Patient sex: F
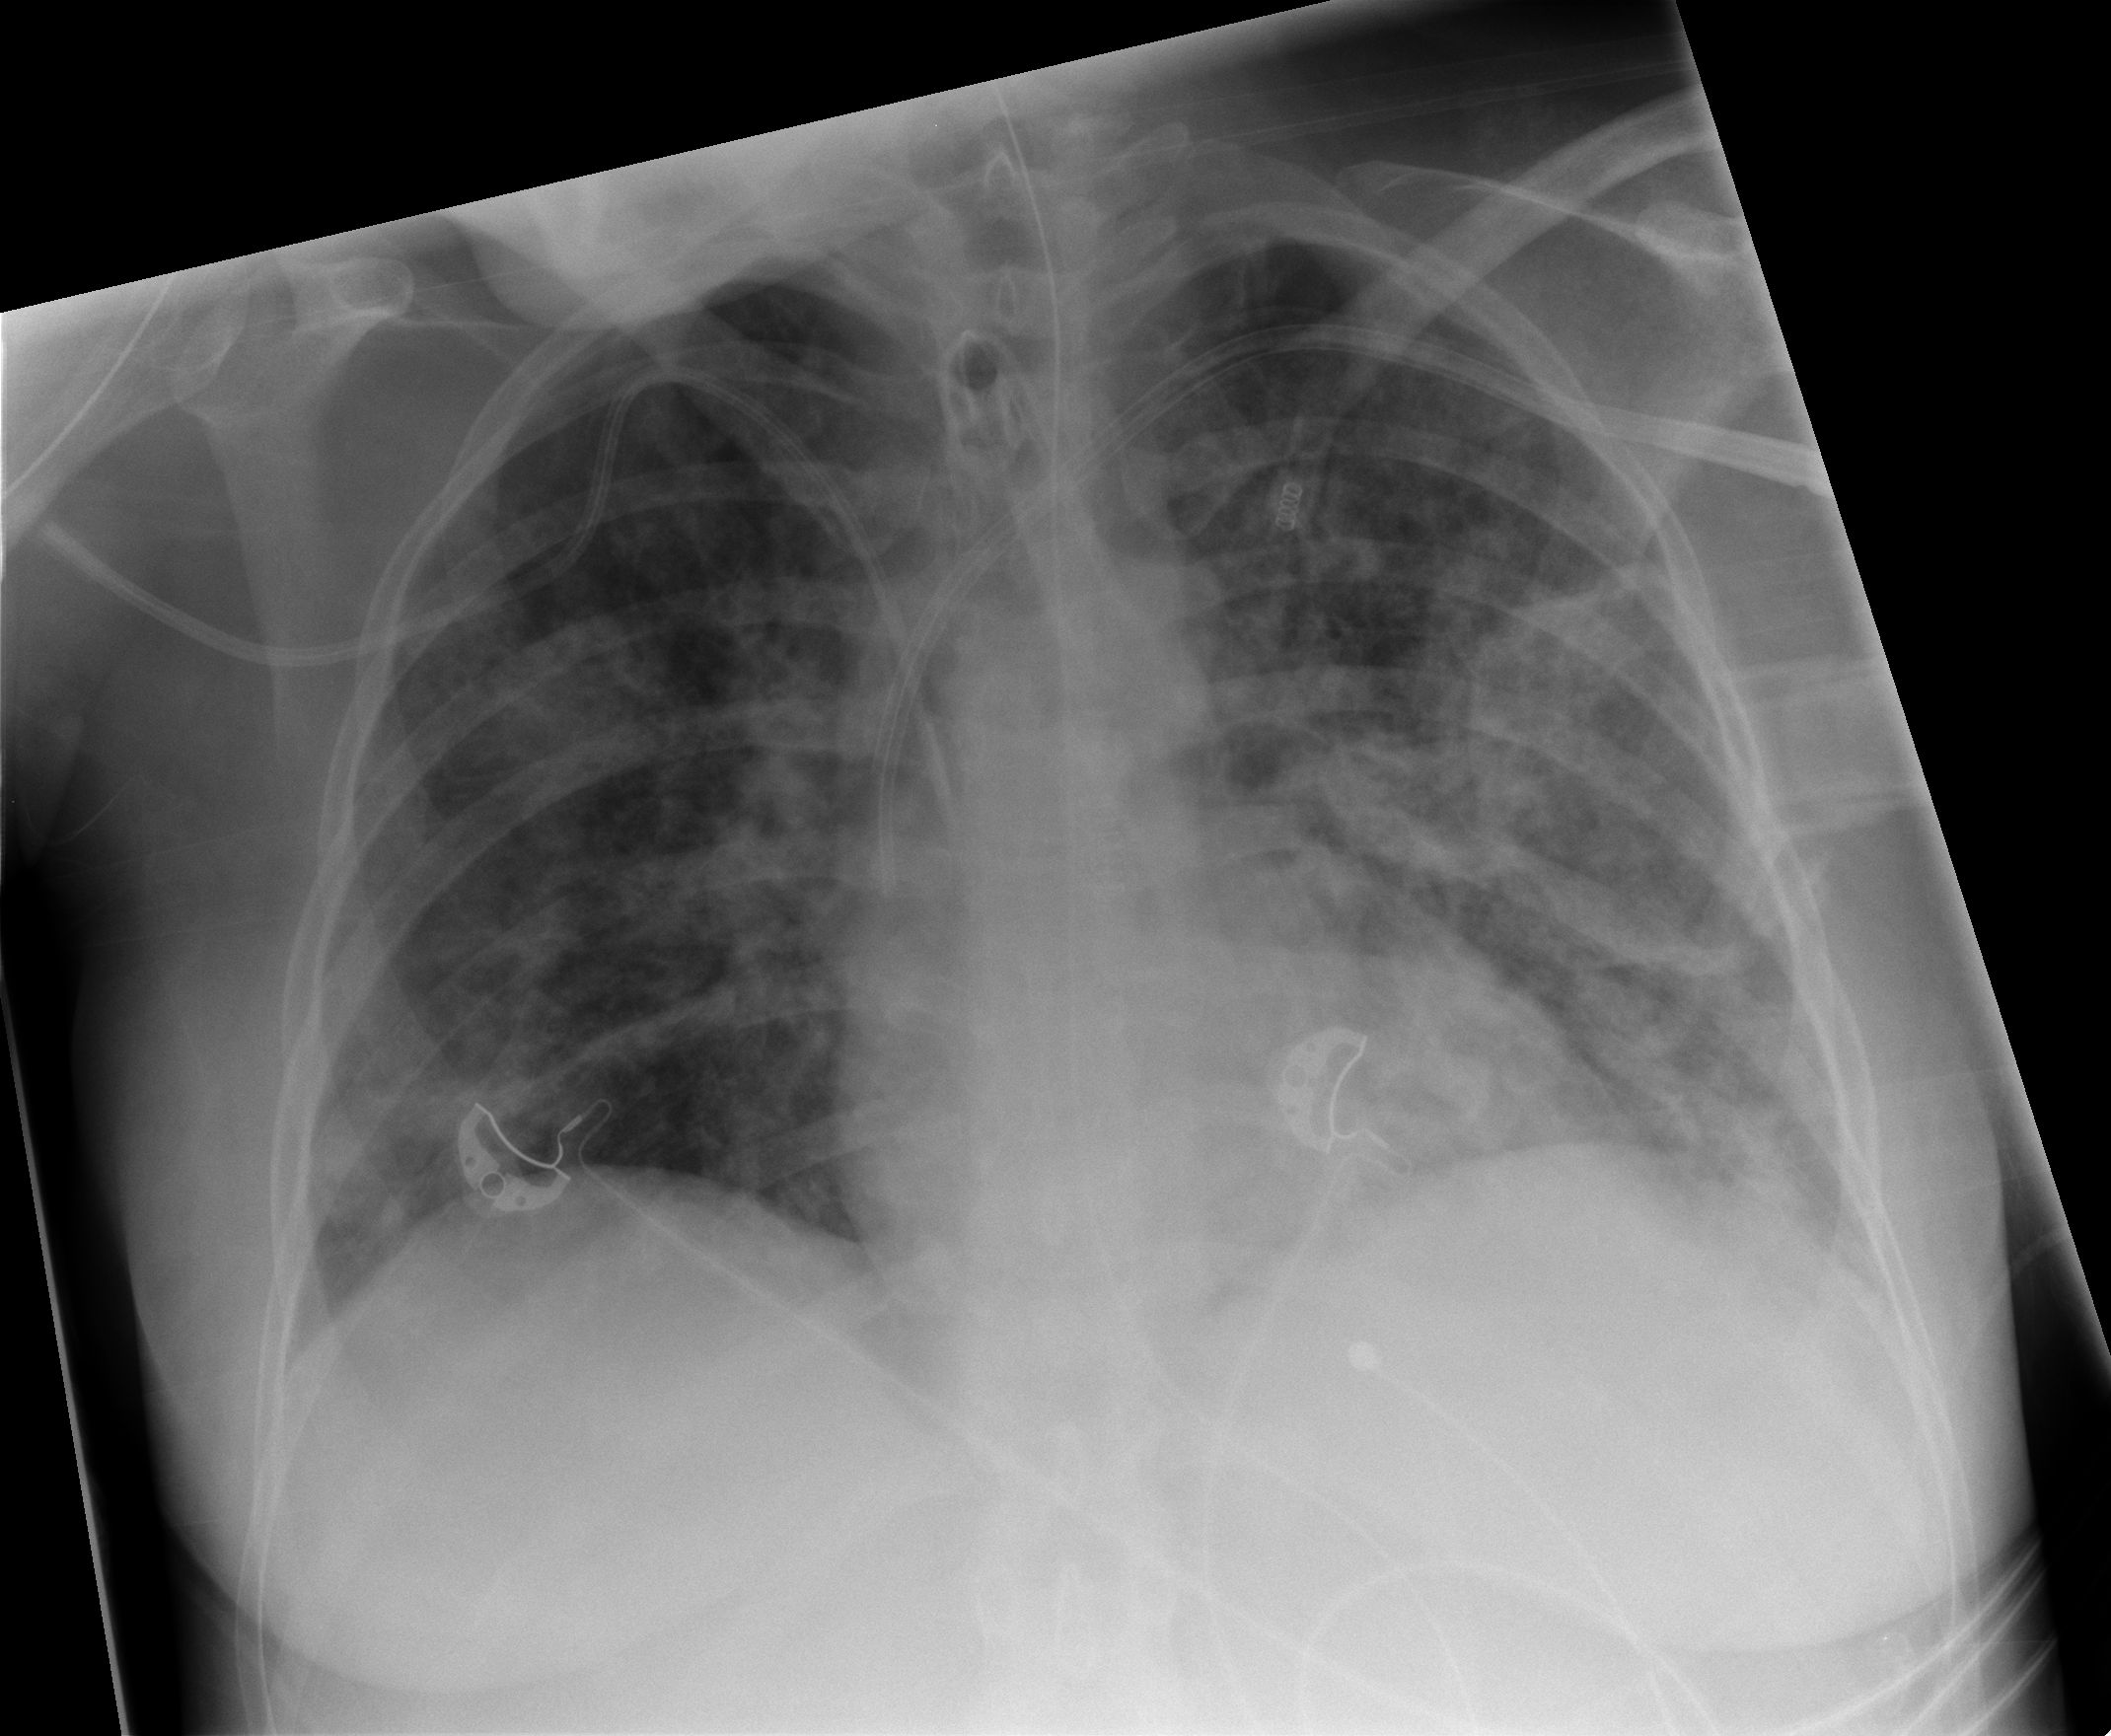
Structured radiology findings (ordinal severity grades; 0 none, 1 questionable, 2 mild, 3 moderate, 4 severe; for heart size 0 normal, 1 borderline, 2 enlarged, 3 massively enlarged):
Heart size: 0
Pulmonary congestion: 2
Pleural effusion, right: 0
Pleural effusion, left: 1
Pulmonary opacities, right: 4
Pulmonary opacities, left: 4
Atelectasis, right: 2
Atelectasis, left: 3